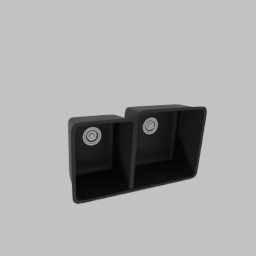
Label: appliances